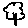
Label: tree